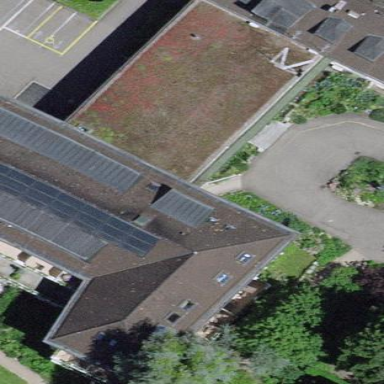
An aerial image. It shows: Hospital building with hipped roof.